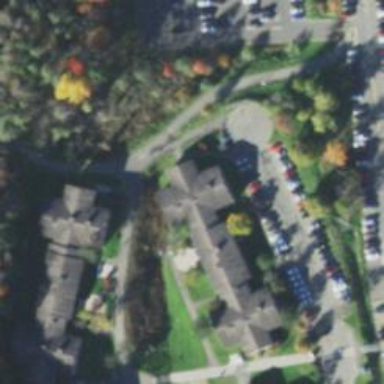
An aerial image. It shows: Dormitory building.